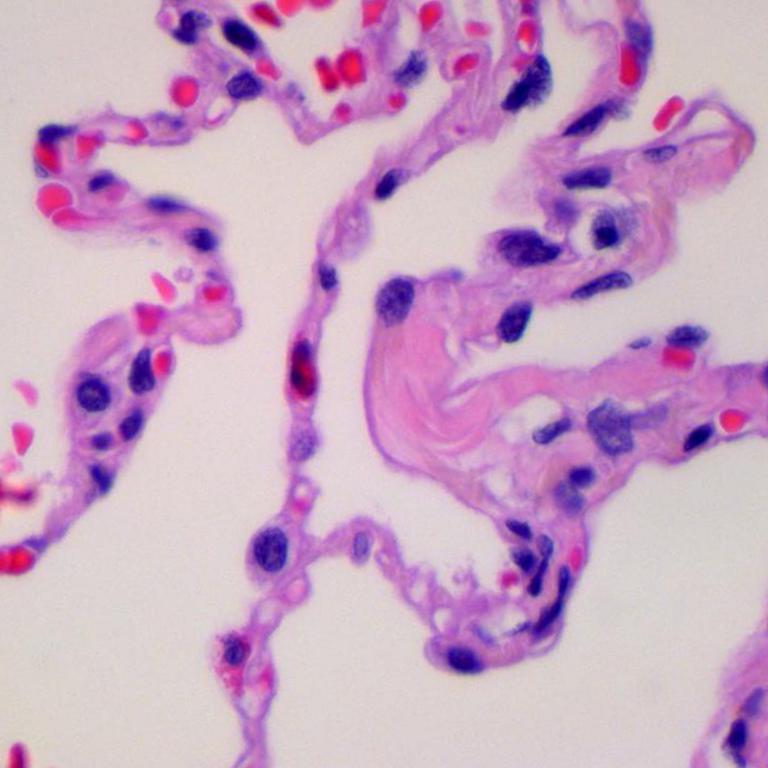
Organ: lung
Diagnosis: benign